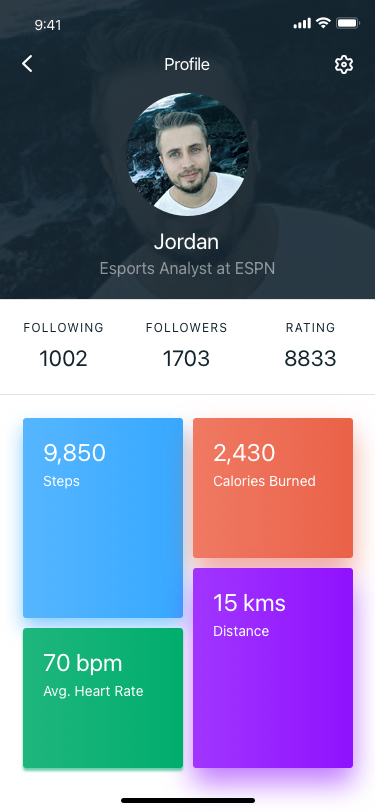
Text in this UI design:
9,850
Steps
2,430
Calories Burned
15 kms
Distance
70 bpm
Avg. Heart Rate
Profile
FOLLOWING
1002
FOLLOWERS
1703
RATING
8833
Esports Analyst at ESPN
Jordan